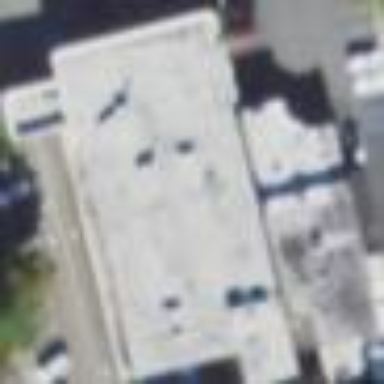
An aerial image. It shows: Retail building.